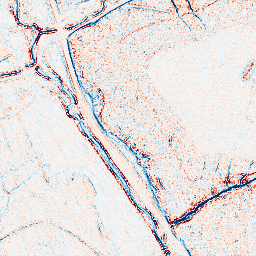
Category: edge_preserving
Decomposition family: bilateral
Decomposition parameters: d: 5
sigma_color: 150
sigma_space: 150
Upsampling method: sinc_hamming
Upsampling parameters: scale: 8
kernel_size: 16
Upsampling scale: 8